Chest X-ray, AP view. Patient: 36 years old, sex F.
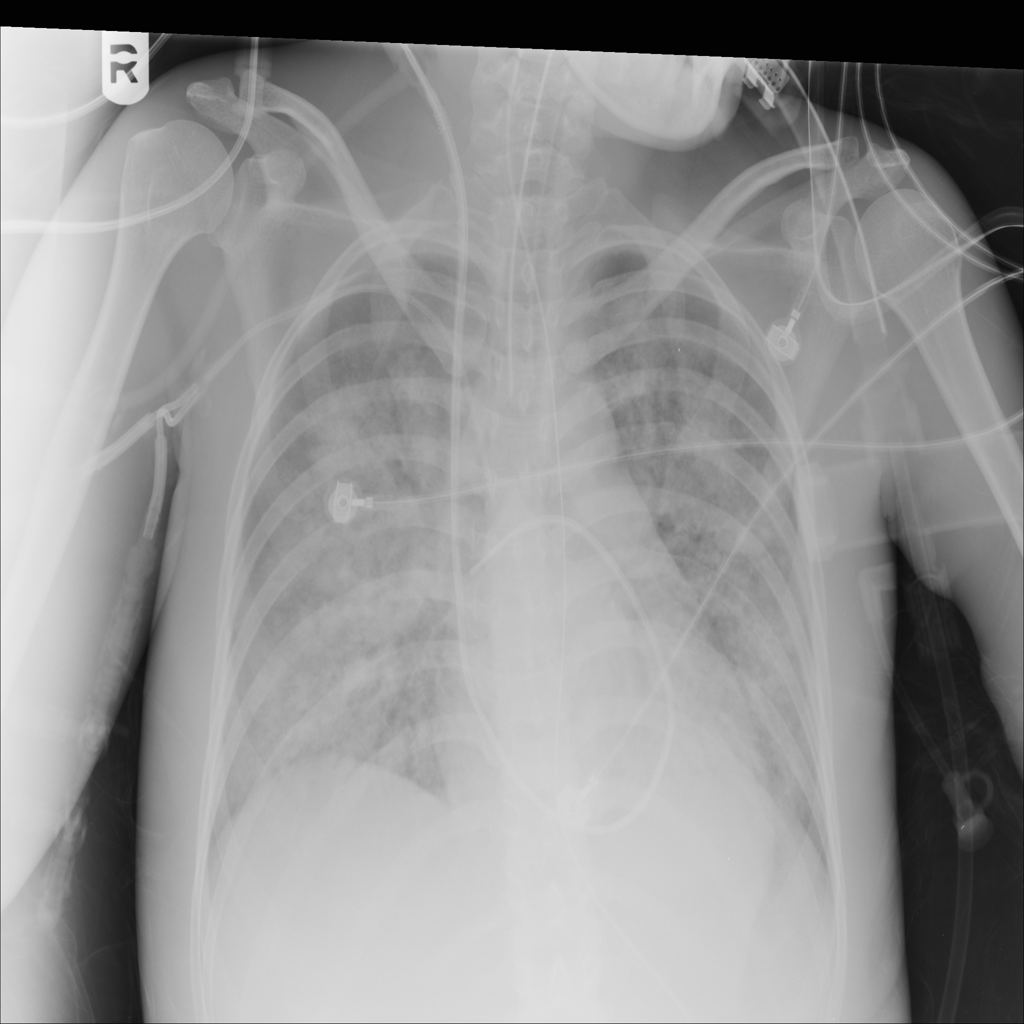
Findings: No Finding